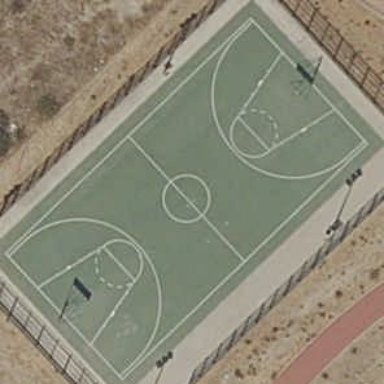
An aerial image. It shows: Basketball court in the leisure land pitch.